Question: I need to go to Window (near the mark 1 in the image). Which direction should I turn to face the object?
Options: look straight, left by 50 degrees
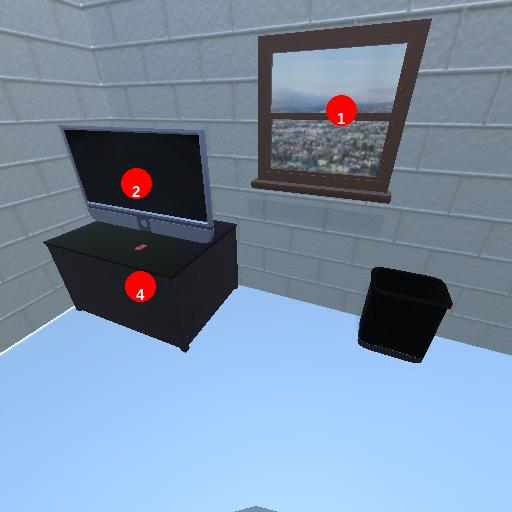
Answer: look straight